Field crop: maize
Growth stage: 1
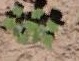
Species: chenopodium